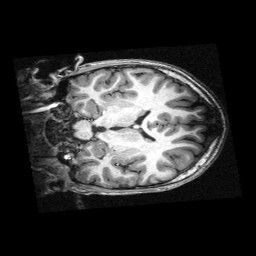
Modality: T1w
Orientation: coronal
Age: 14
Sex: female
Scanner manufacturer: siemens
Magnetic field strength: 3 T
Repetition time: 2.3 s
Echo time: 0.00336 s